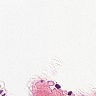
Metastatic tissue present: no